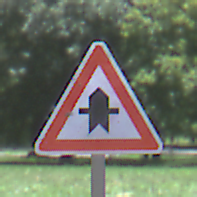
Verkehrszeichen: Vorfahrt
Umgebung: Outdoor, Nature
Tageszeit: Midday
Wetter: Clear
Licht: Natural
Jahreszeit: Summer
Kontrast: HighContrast